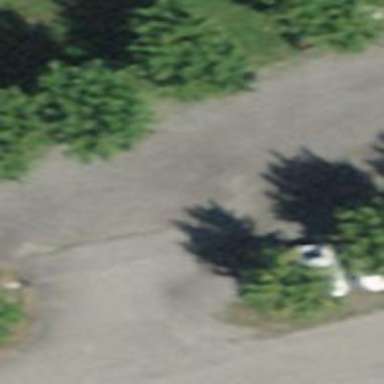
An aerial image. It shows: Parking aisle with fine gravel surface.